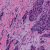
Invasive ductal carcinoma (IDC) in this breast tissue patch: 1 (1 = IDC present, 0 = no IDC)